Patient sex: M
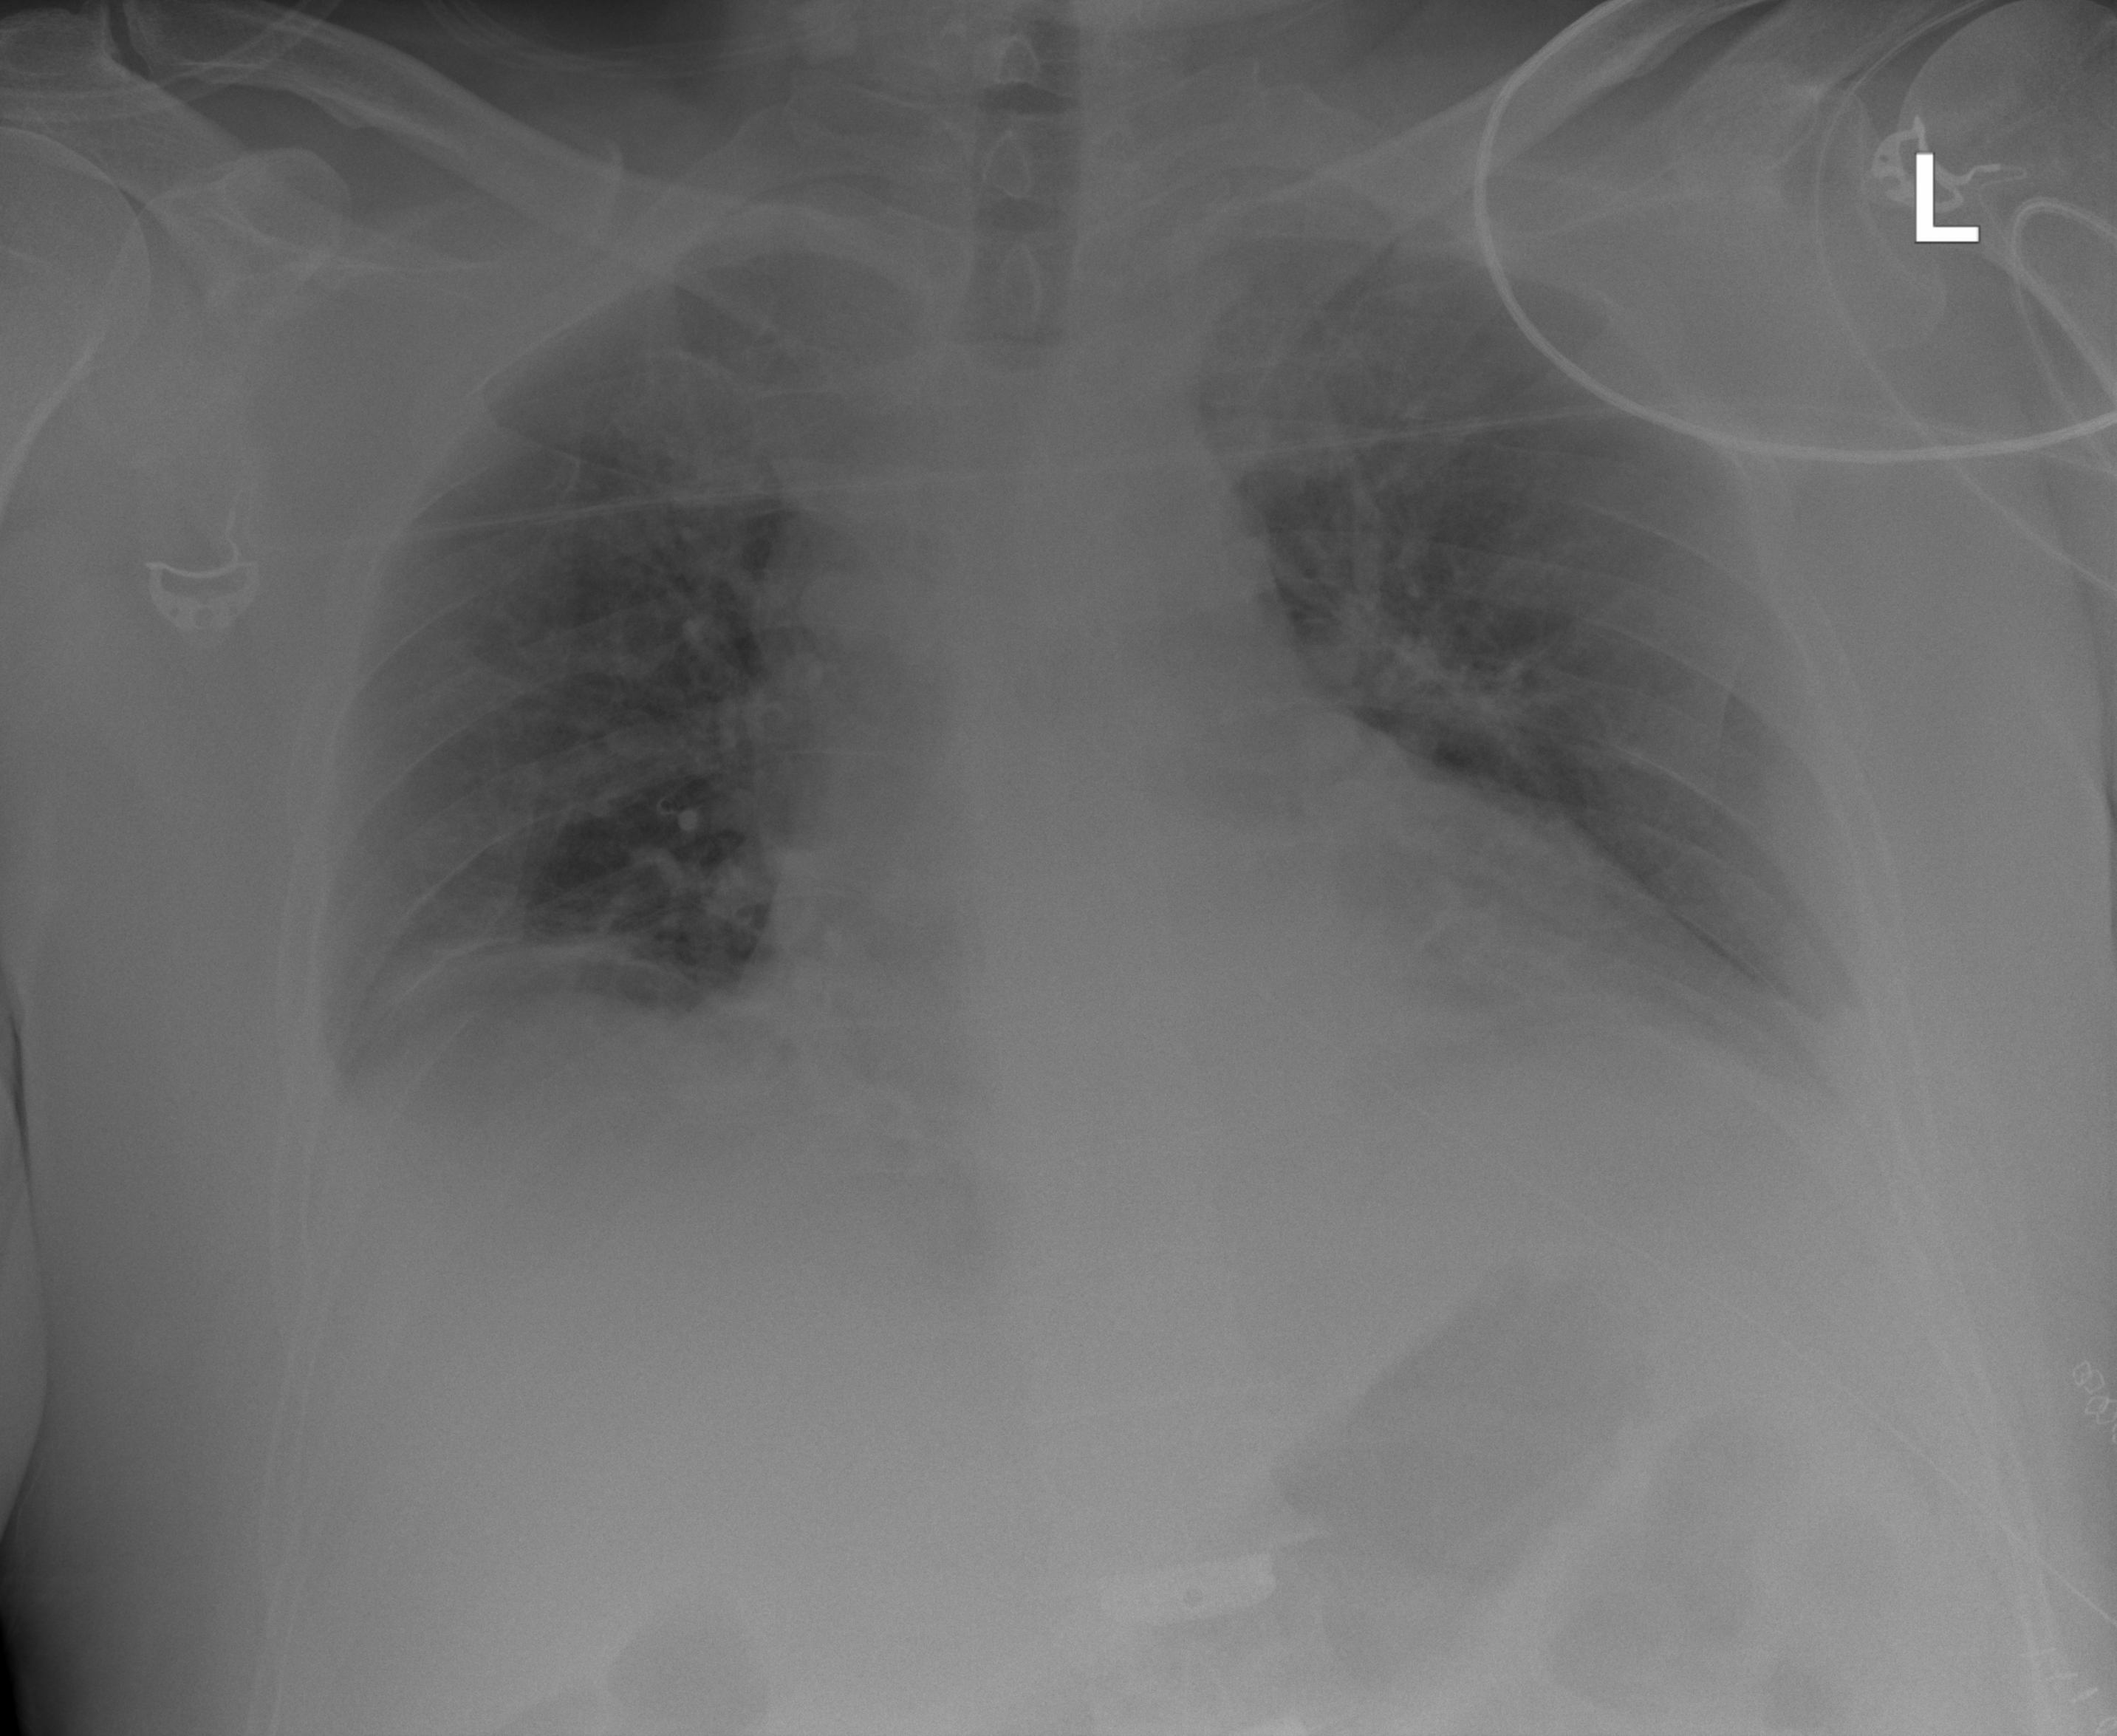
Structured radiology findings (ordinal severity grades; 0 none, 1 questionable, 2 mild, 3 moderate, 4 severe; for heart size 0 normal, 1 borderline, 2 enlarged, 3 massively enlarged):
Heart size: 2
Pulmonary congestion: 2
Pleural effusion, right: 2
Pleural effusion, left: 2
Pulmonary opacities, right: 0
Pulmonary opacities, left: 0
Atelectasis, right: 2
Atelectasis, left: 2